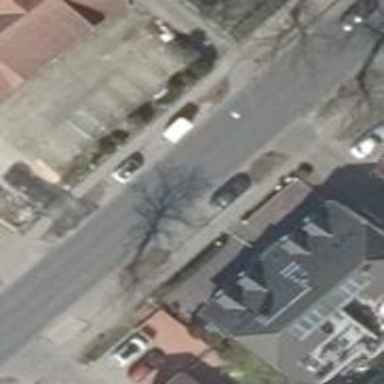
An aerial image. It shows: Sidewalk.